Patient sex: M
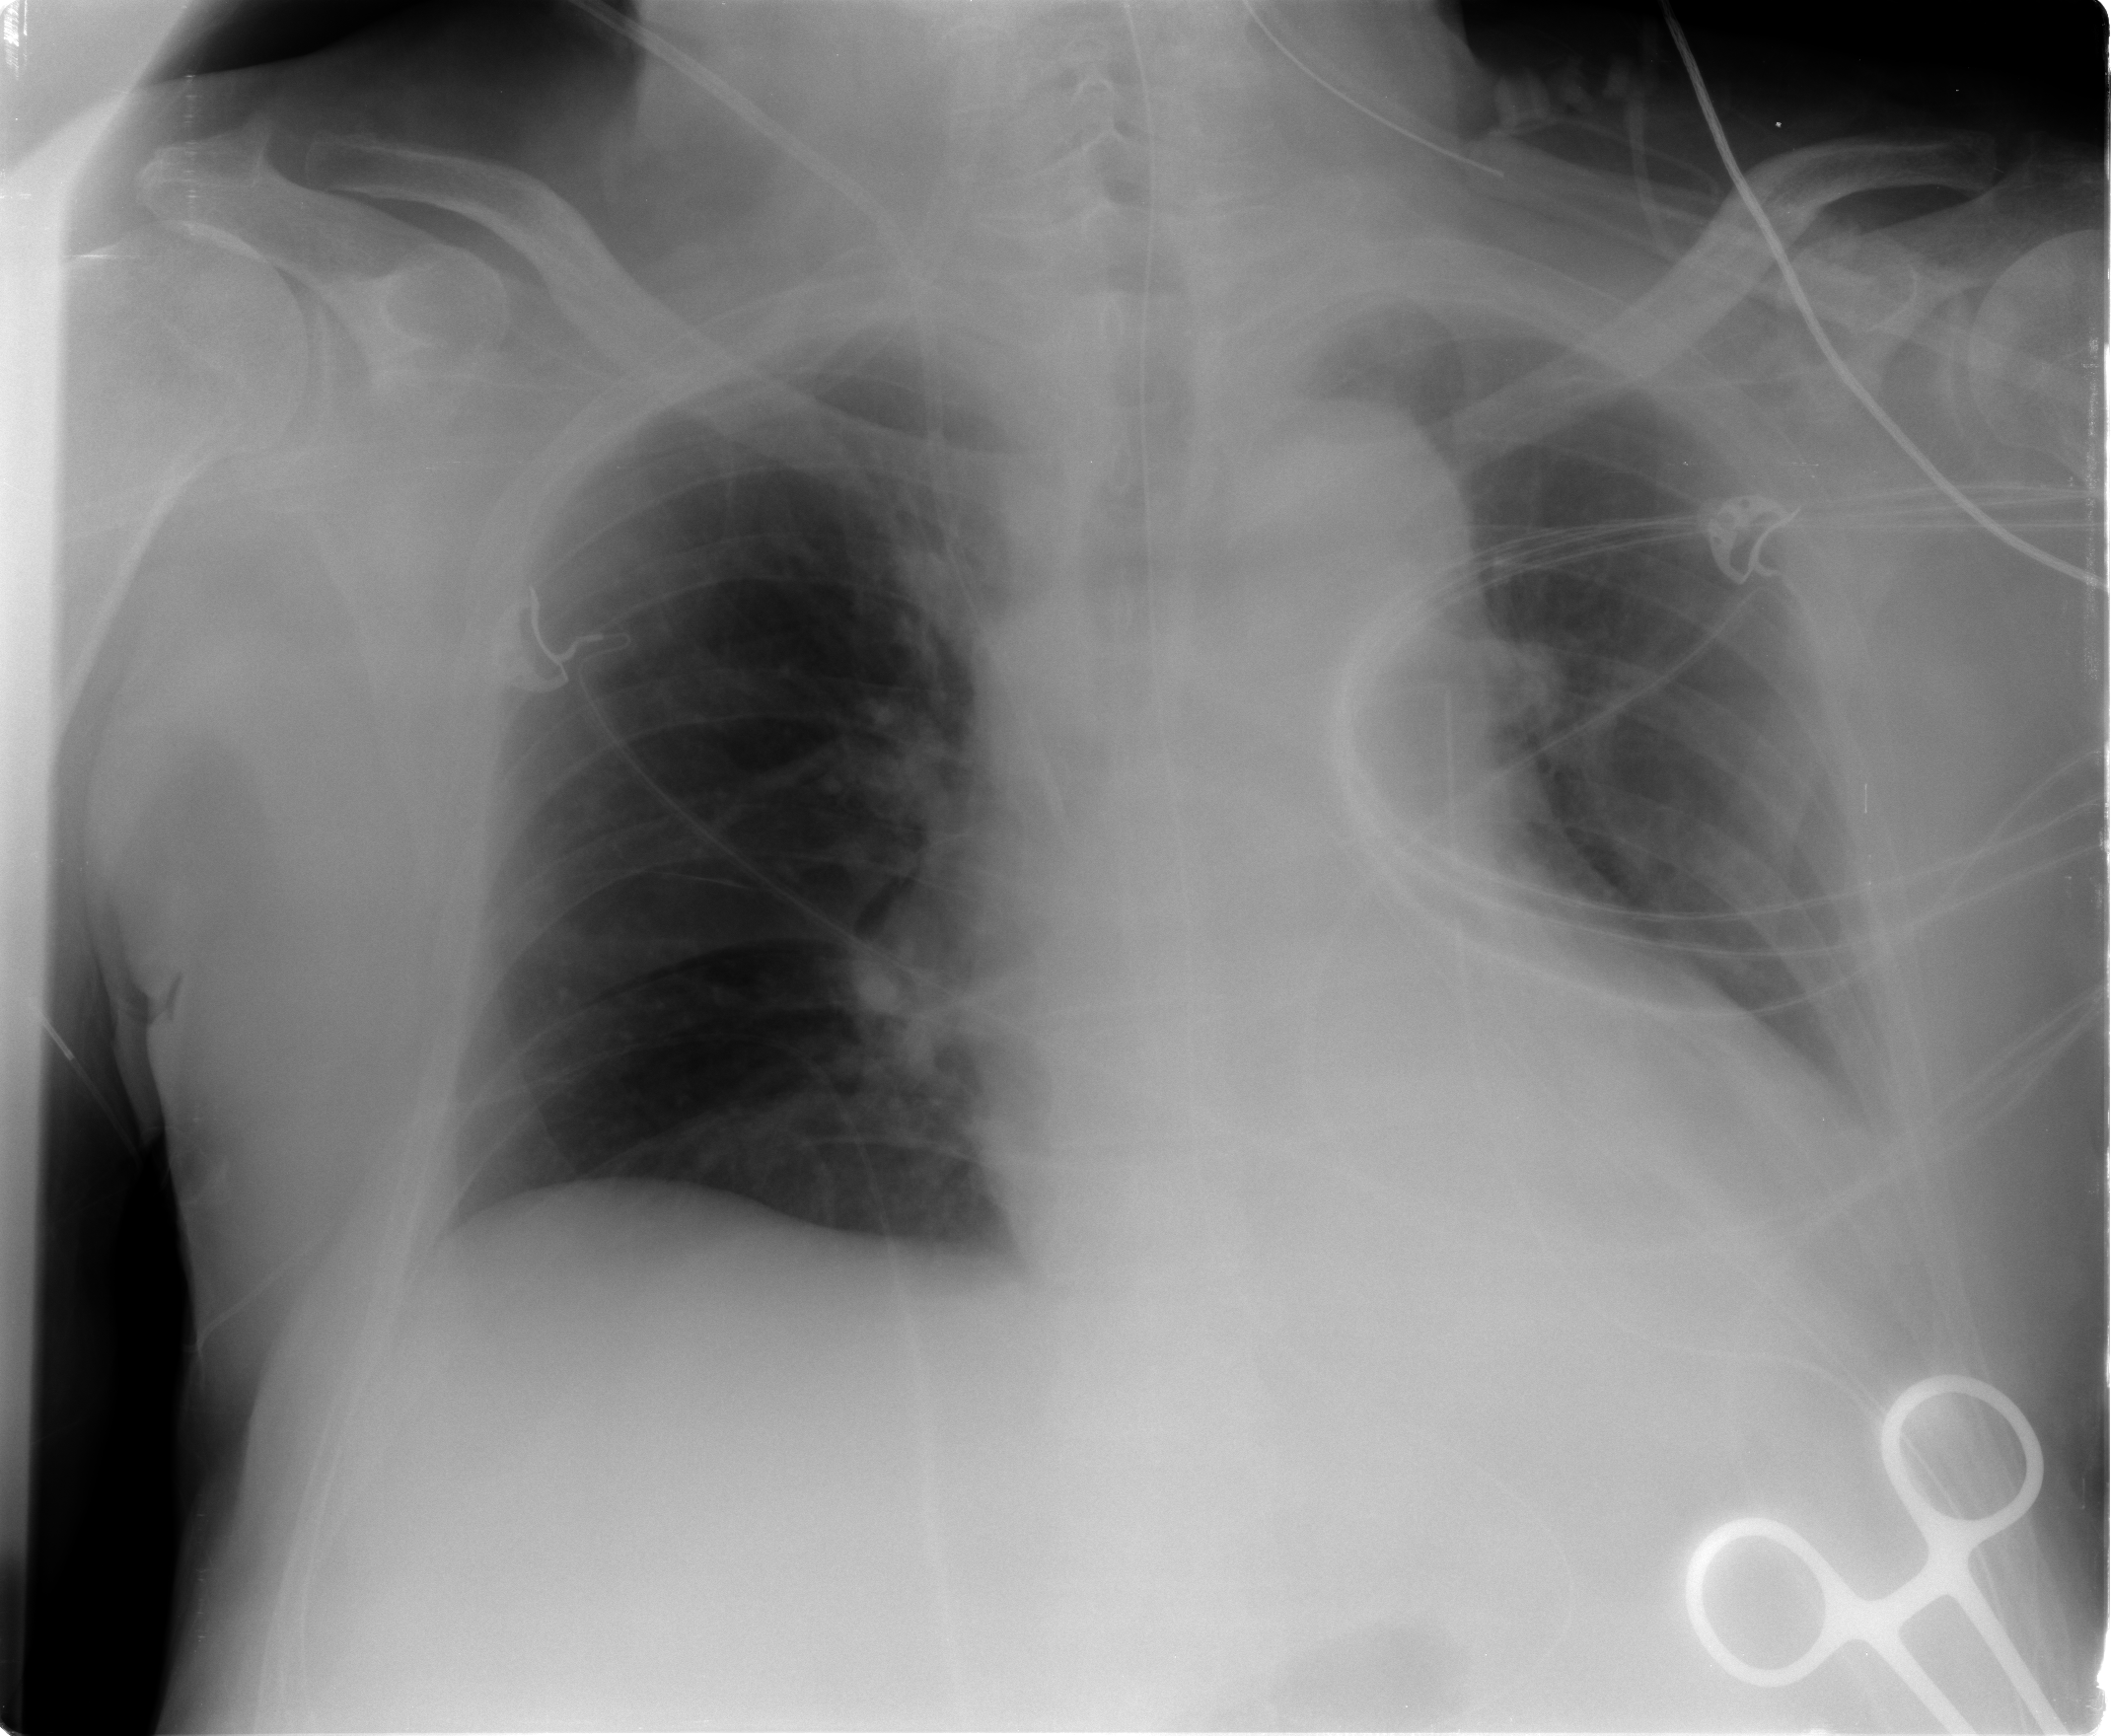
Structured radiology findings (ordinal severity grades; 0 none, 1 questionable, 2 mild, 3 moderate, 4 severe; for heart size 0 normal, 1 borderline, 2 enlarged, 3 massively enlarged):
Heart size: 1
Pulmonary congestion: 0
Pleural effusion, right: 0
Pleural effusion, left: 0
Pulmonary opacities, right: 0
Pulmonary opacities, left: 0
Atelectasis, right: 0
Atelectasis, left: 2